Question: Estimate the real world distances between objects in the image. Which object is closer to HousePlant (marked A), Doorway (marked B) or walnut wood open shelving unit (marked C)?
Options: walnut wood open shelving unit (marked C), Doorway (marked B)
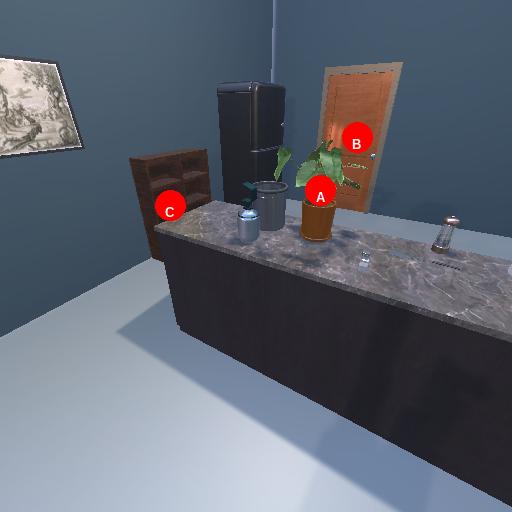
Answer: walnut wood open shelving unit (marked C)